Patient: sex M, age 61
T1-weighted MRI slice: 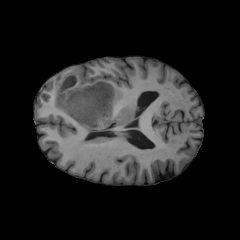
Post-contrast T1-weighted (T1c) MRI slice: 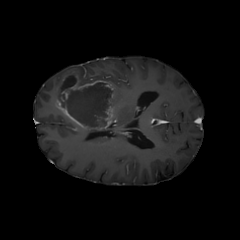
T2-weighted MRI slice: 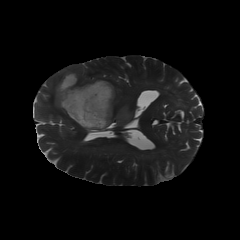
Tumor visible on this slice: yes
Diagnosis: Glioblastoma, IDH-wildtype
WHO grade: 4